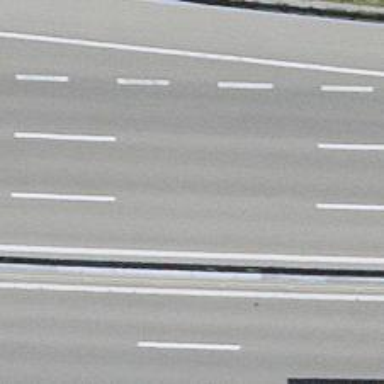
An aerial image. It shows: Asphalt motorway.